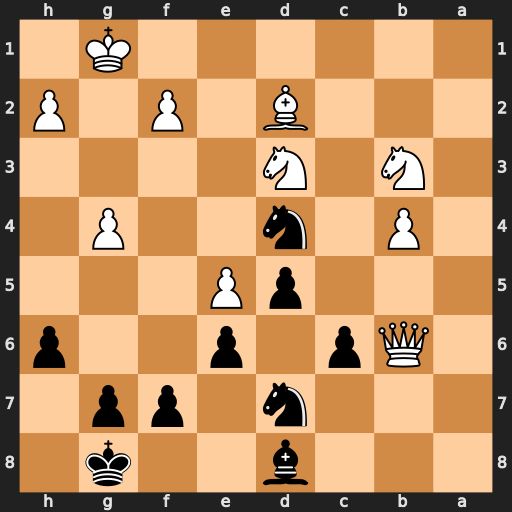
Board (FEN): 3b2k1/3n1pp1/1Qp1p2p/3pP3/1P1n2P1/1N1N4/3B1P1P/6K1
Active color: b
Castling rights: -
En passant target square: -
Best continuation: Bxb6 Nxd4 Bxd4